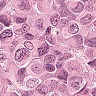
Metastatic tissue present: yes